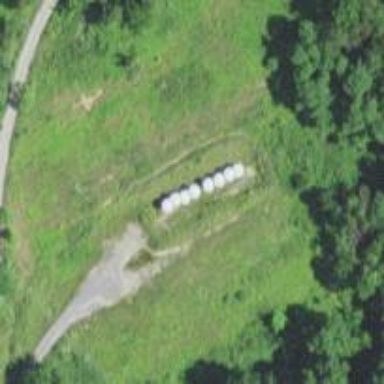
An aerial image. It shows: Storage tank with man-made structure.